Question: Files
As I'm showing in this picture flow, my image(960-Minimalism.jpg) is inside internal phone storage and I'm trying to get it's path for further use through File class.
> What I have tried yet
1st:
'''
String filePath = MainActivity.this.getFilesDir().getAbsolutePath();
File file = new File(filePath, "960-Minimalism.jpg");
'''
2nd:
'''
File file = new File(Environment.getExternalStorageDirectory()+ "/Android/data/"+ getApplicationContext().getPackageName()
+ "/Files/"+"960-Minimalism.jpg");
'''
The extreme hard code way:
'''
File file = new File("/data/data/com.example.net/files/","960-Minimalism.jpg")
'''
Exception here same as 1st..
I know I'm missing something or doing something wrong here but unable to find out till now.
Any Idea..
Please don't think I have three problems . The above are my tried solutions which not worked. But problem is one that I want to fetch the image path which is in my internal storage memory. That's why I deleted my exceptions here.
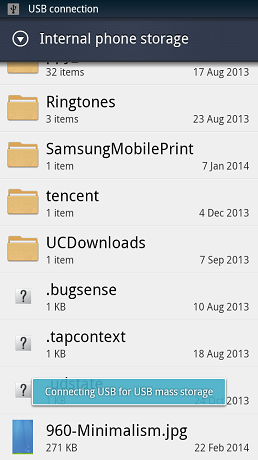
Answer: Instead of giving the path can you do other way round. Open the phone gallery and select the file that you need then get the file uri and use it. I had had similar problem and I had solved it that way. And sometime the file's extension is jpeg but it shows jpg there and gives error. If you could check the file detail for correct file
extension
'''
String filepath = Environment.getExternalStorageDirectory().getAbsolutePath() +...(insert specific file path)
Bitmap bitmap = BitmapFactory.decodeFile(filepath);
'''
Now you have a bitmap that you can use. But be sure to call recycle()' method on bit once you are done to prevent memory leak.
And to get File Uri you can try following codes that I have directly pasted from one of my project
'''
Intent i = new Intent(
Intent.ACTION_PICK,
android.provider.MediaStore.Images.Media.EXTERNAL_CONTENT_URI);
startActivityForResult(i, RESULT_LOAD_IMAGE);
'''
This will open the gallery for you to select image. And once you are done. Override onActivityResult method as below.
'''
@Override
protected void onActivityResult(int requestCode, int resultCode, Intent data) {
if (resultCode == RESULT_OK && null != data) {
Uri file = data.getData();
}
else{
// no file selected
}
}
'''
You can use this file Uri for your image need. Hope it helps.